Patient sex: M
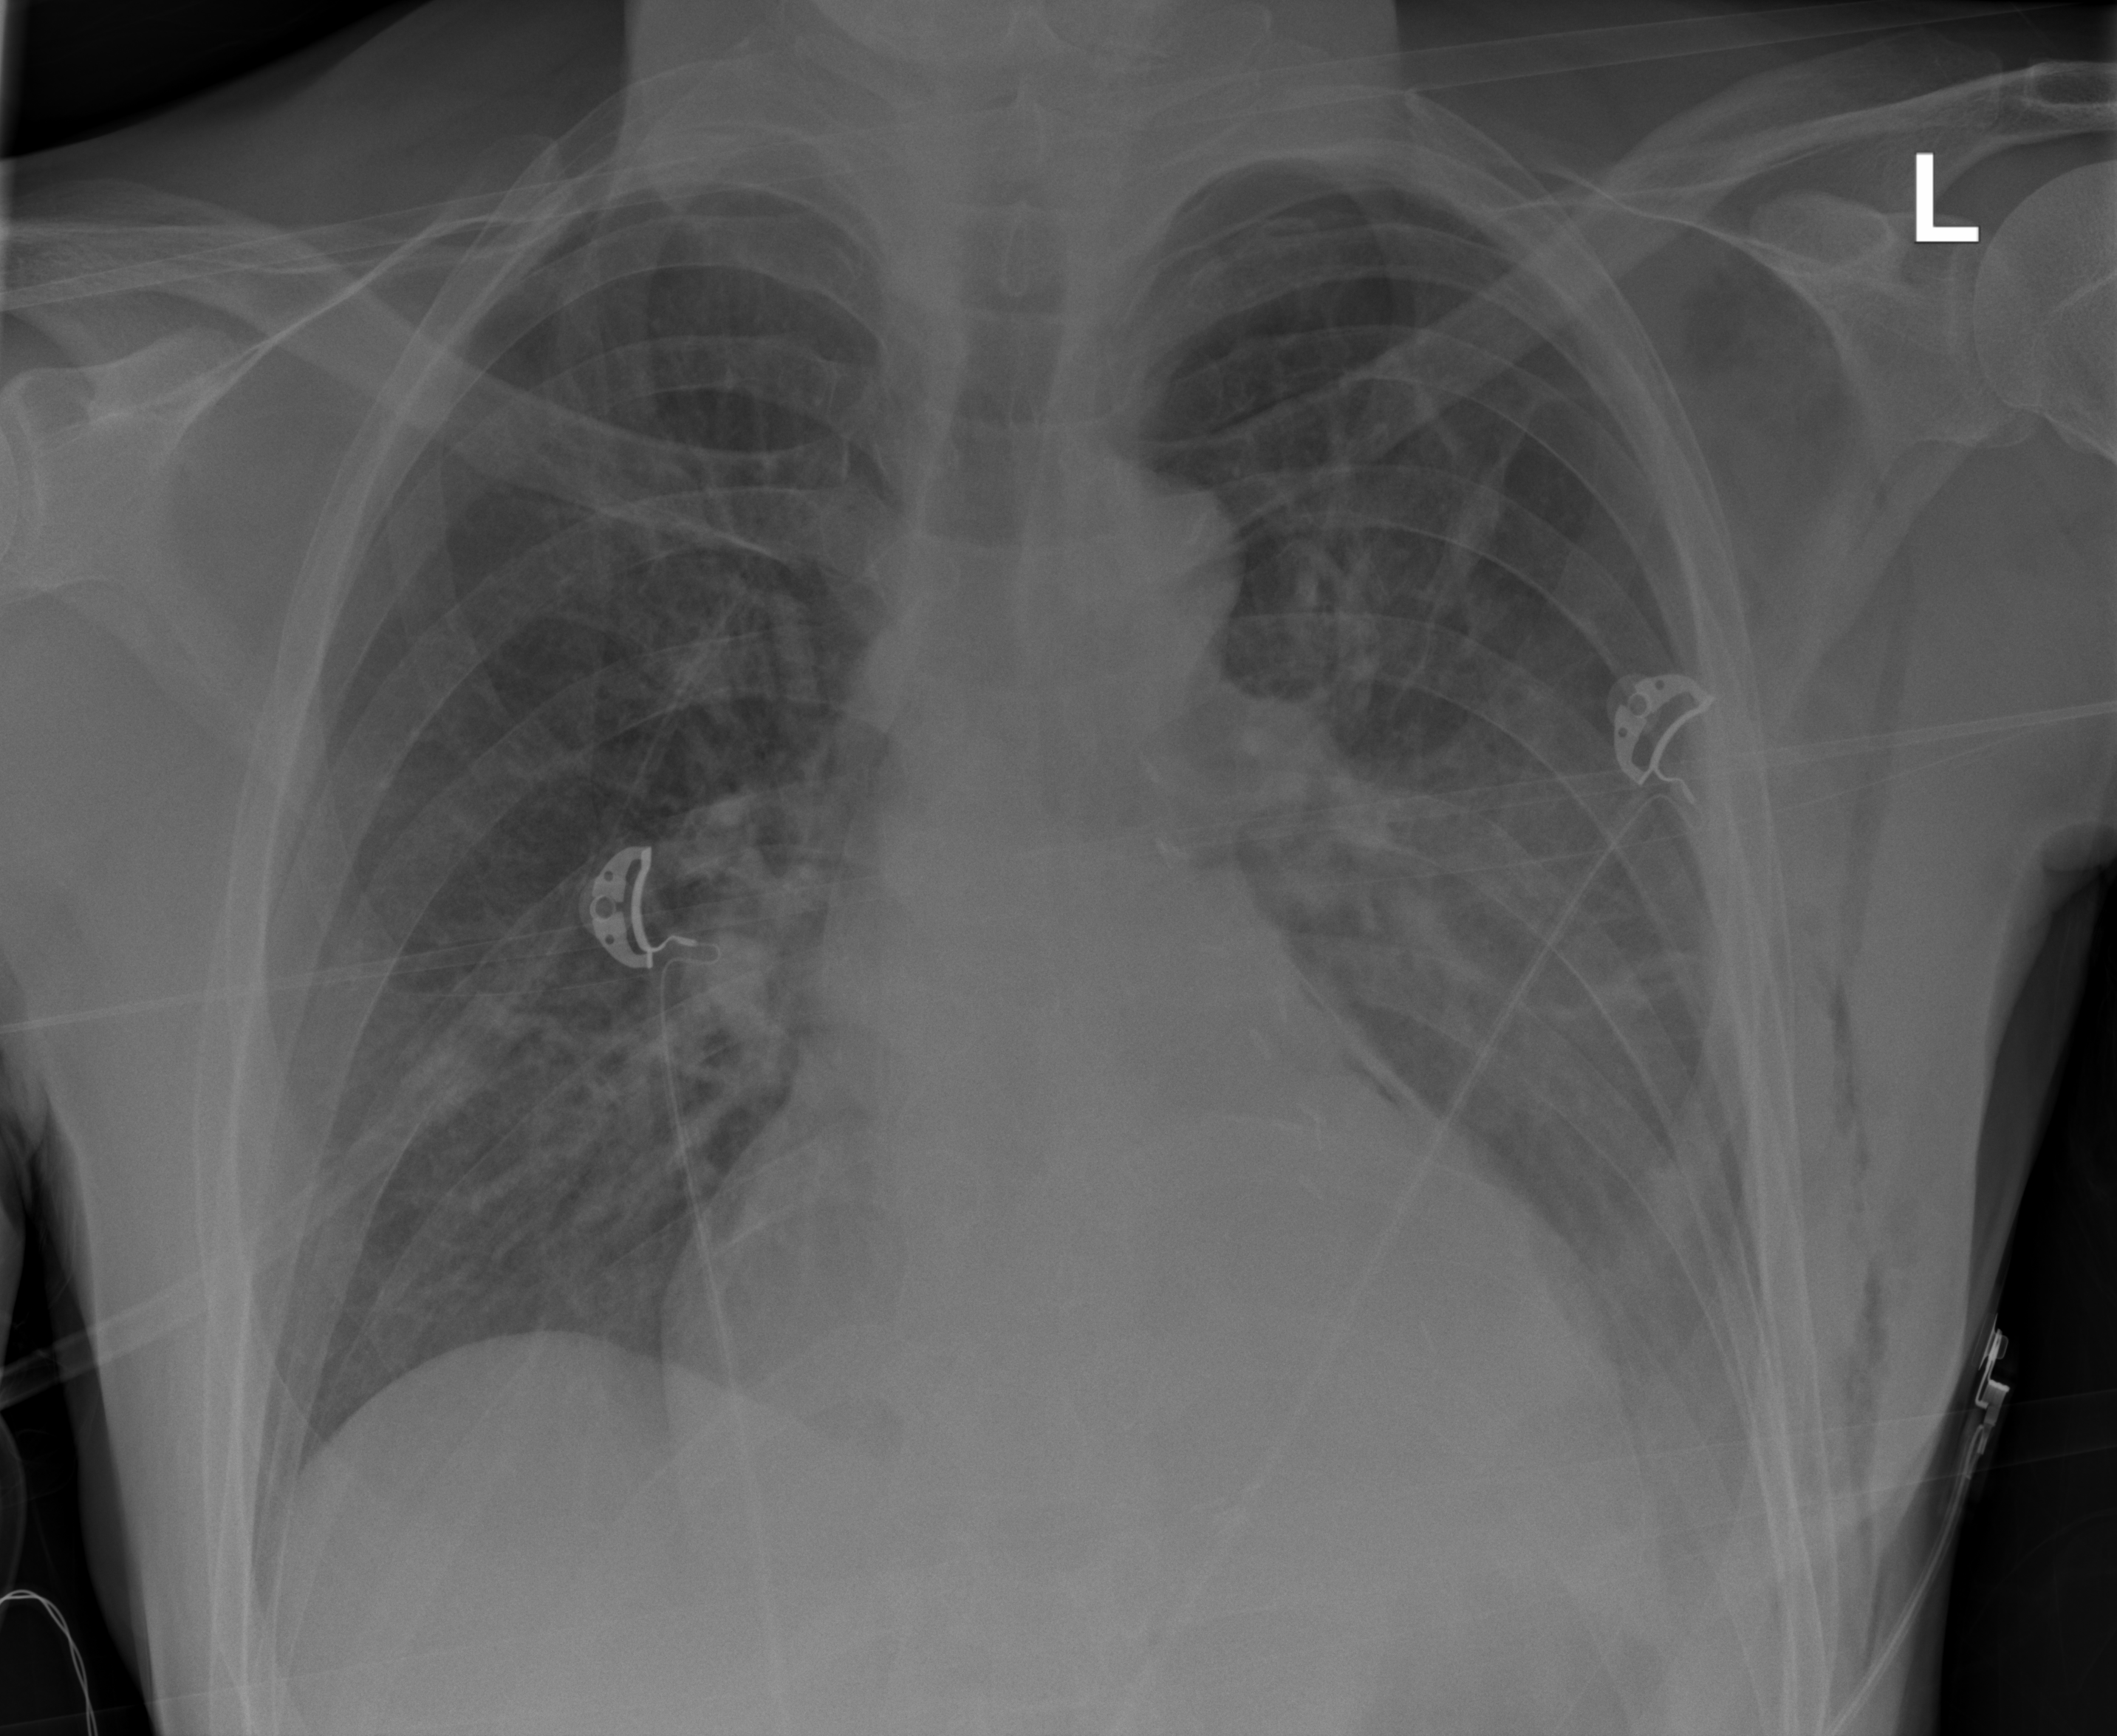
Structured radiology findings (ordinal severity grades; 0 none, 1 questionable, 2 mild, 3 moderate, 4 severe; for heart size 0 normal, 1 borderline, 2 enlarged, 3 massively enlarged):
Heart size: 2
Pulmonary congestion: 0
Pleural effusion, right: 0
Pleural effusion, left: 2
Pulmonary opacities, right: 0
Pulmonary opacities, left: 0
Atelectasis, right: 0
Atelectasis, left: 2